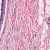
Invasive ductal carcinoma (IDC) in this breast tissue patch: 0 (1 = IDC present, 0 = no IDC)